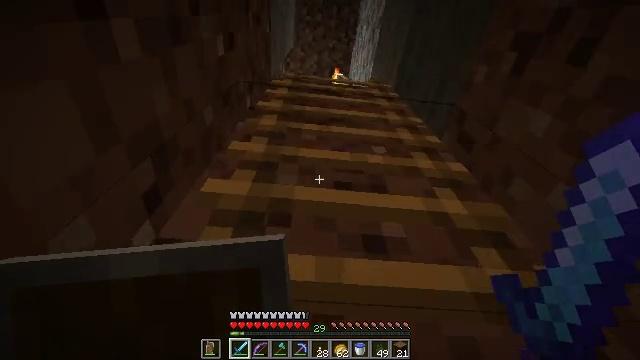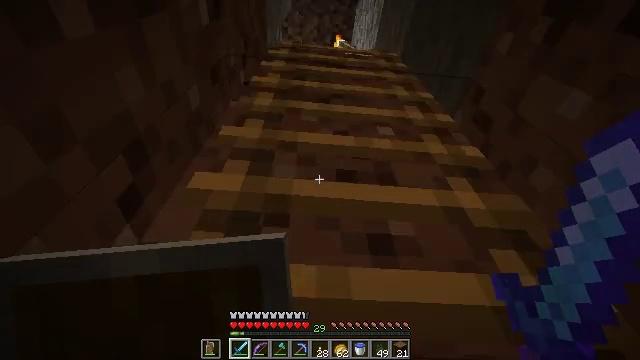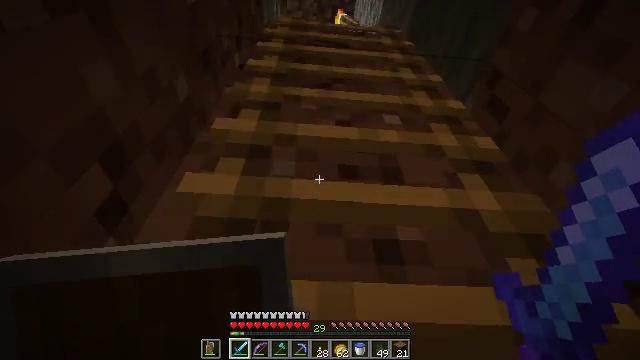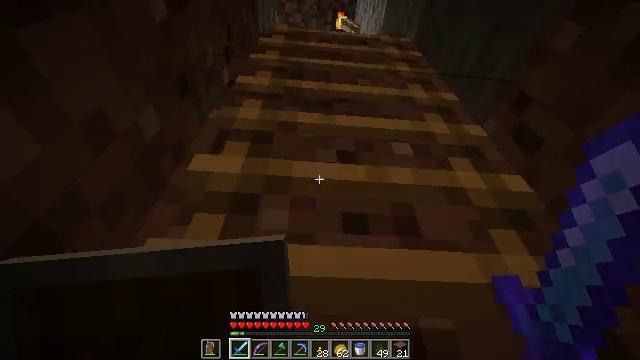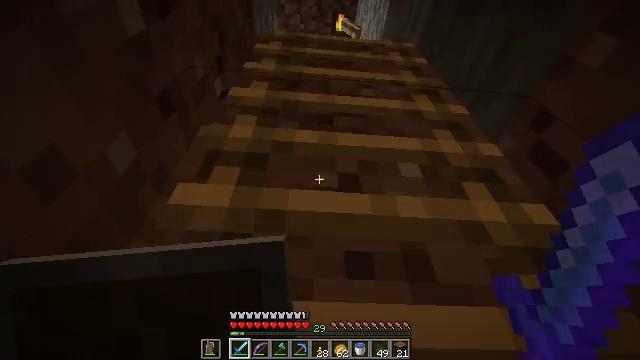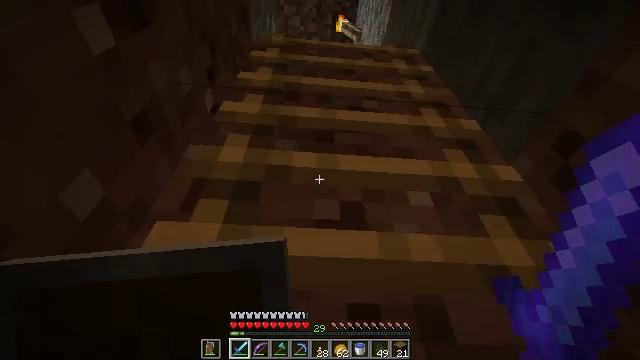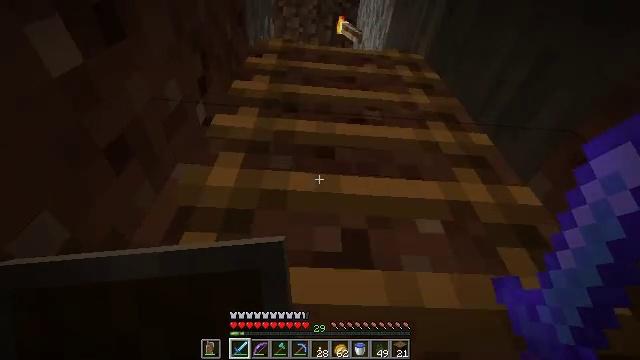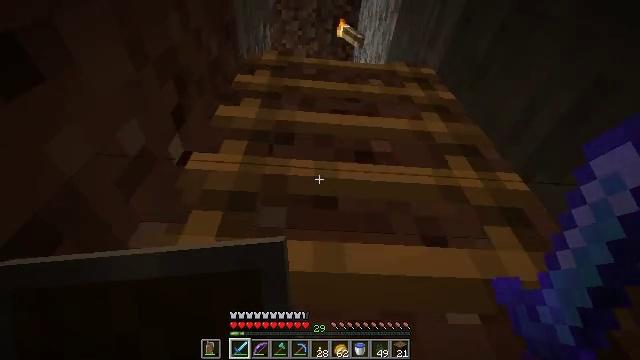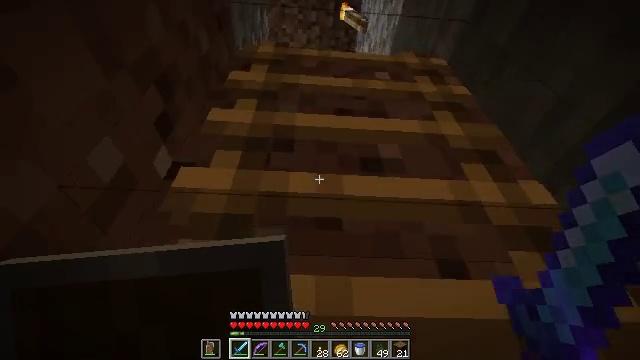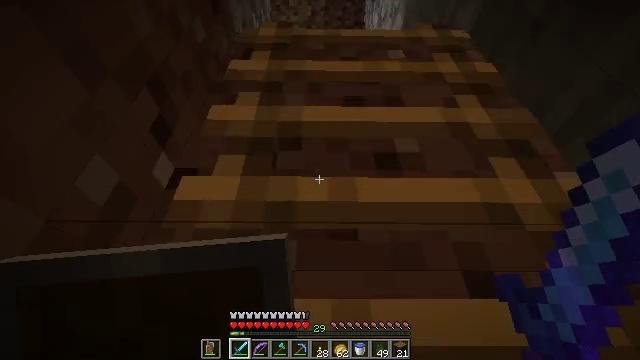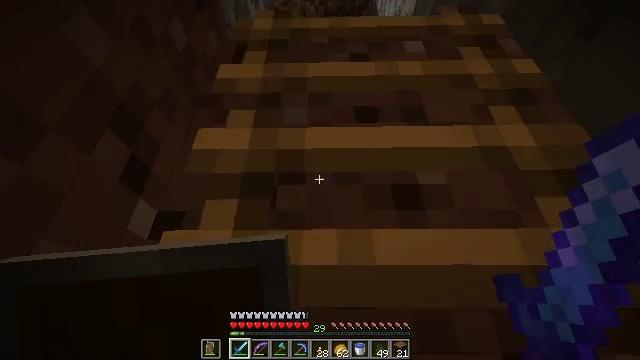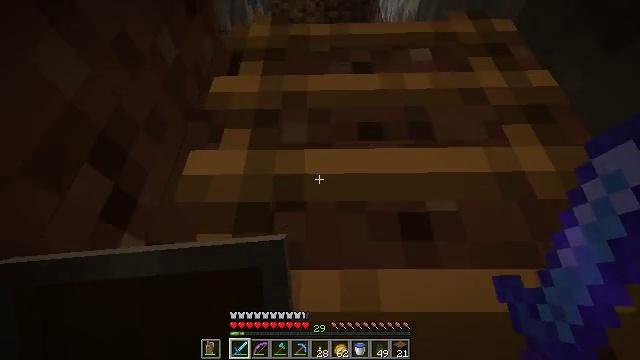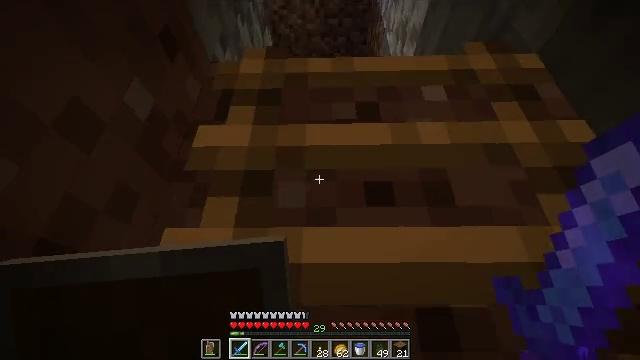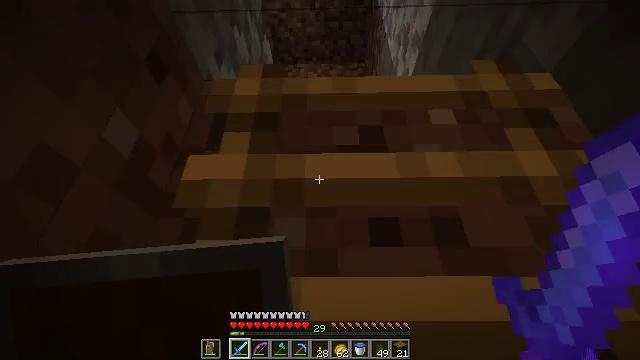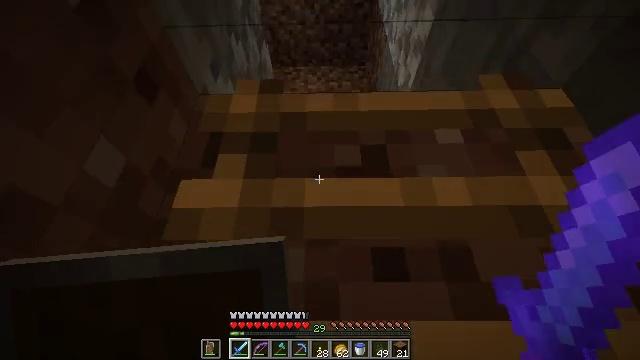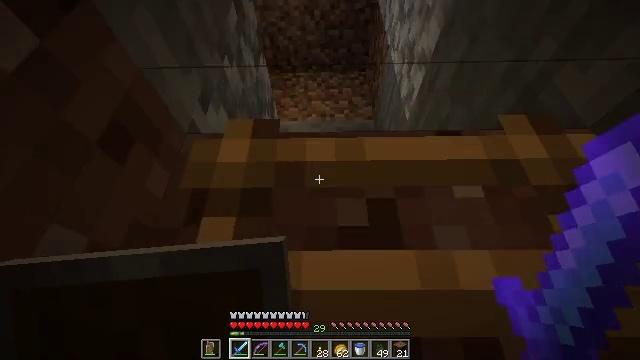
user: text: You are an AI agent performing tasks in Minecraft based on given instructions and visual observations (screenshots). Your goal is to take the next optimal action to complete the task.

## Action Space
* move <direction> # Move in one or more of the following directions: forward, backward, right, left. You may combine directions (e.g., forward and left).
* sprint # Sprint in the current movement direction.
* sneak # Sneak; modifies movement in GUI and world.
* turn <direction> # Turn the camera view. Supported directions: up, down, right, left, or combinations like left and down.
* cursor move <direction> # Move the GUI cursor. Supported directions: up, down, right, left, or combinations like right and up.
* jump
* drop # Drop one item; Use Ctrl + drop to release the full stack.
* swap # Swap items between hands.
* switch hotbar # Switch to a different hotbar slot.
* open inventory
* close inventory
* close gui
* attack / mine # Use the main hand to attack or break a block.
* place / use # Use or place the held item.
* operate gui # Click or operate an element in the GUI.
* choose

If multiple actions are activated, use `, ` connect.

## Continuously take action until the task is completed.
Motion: motion action
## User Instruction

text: Mine beetroots from the garden.
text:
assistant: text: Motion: move forward, turn down
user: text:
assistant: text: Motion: move forward, turn down
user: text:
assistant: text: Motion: move forward
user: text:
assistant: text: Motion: move forward
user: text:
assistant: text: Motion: move forward
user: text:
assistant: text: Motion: move forward
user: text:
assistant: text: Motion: move forward
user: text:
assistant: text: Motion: move forward, turn down
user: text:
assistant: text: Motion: move forward, turn left and down
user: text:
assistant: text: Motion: move forward, turn left and down
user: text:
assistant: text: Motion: move forward, turn down
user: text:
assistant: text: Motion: move forward
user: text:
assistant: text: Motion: move forward
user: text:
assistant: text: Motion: move forward
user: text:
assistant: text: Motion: move forward
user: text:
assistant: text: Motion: move forward
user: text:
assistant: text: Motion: move forward, turn down
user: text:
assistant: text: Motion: move forward, turn down
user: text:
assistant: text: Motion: move forward
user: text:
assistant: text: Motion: move forward
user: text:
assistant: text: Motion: move forward
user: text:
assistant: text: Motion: move forward
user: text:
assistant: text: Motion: move forward
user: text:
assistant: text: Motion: move forward, turn down
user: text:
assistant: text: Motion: move forward, turn left and down
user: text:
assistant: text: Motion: move forward, turn left and down
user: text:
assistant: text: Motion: move forward and move right, turn left and down
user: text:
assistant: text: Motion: move forward and move right, turn left
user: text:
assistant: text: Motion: move forward and move right
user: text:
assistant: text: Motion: move forward and move right